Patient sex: M
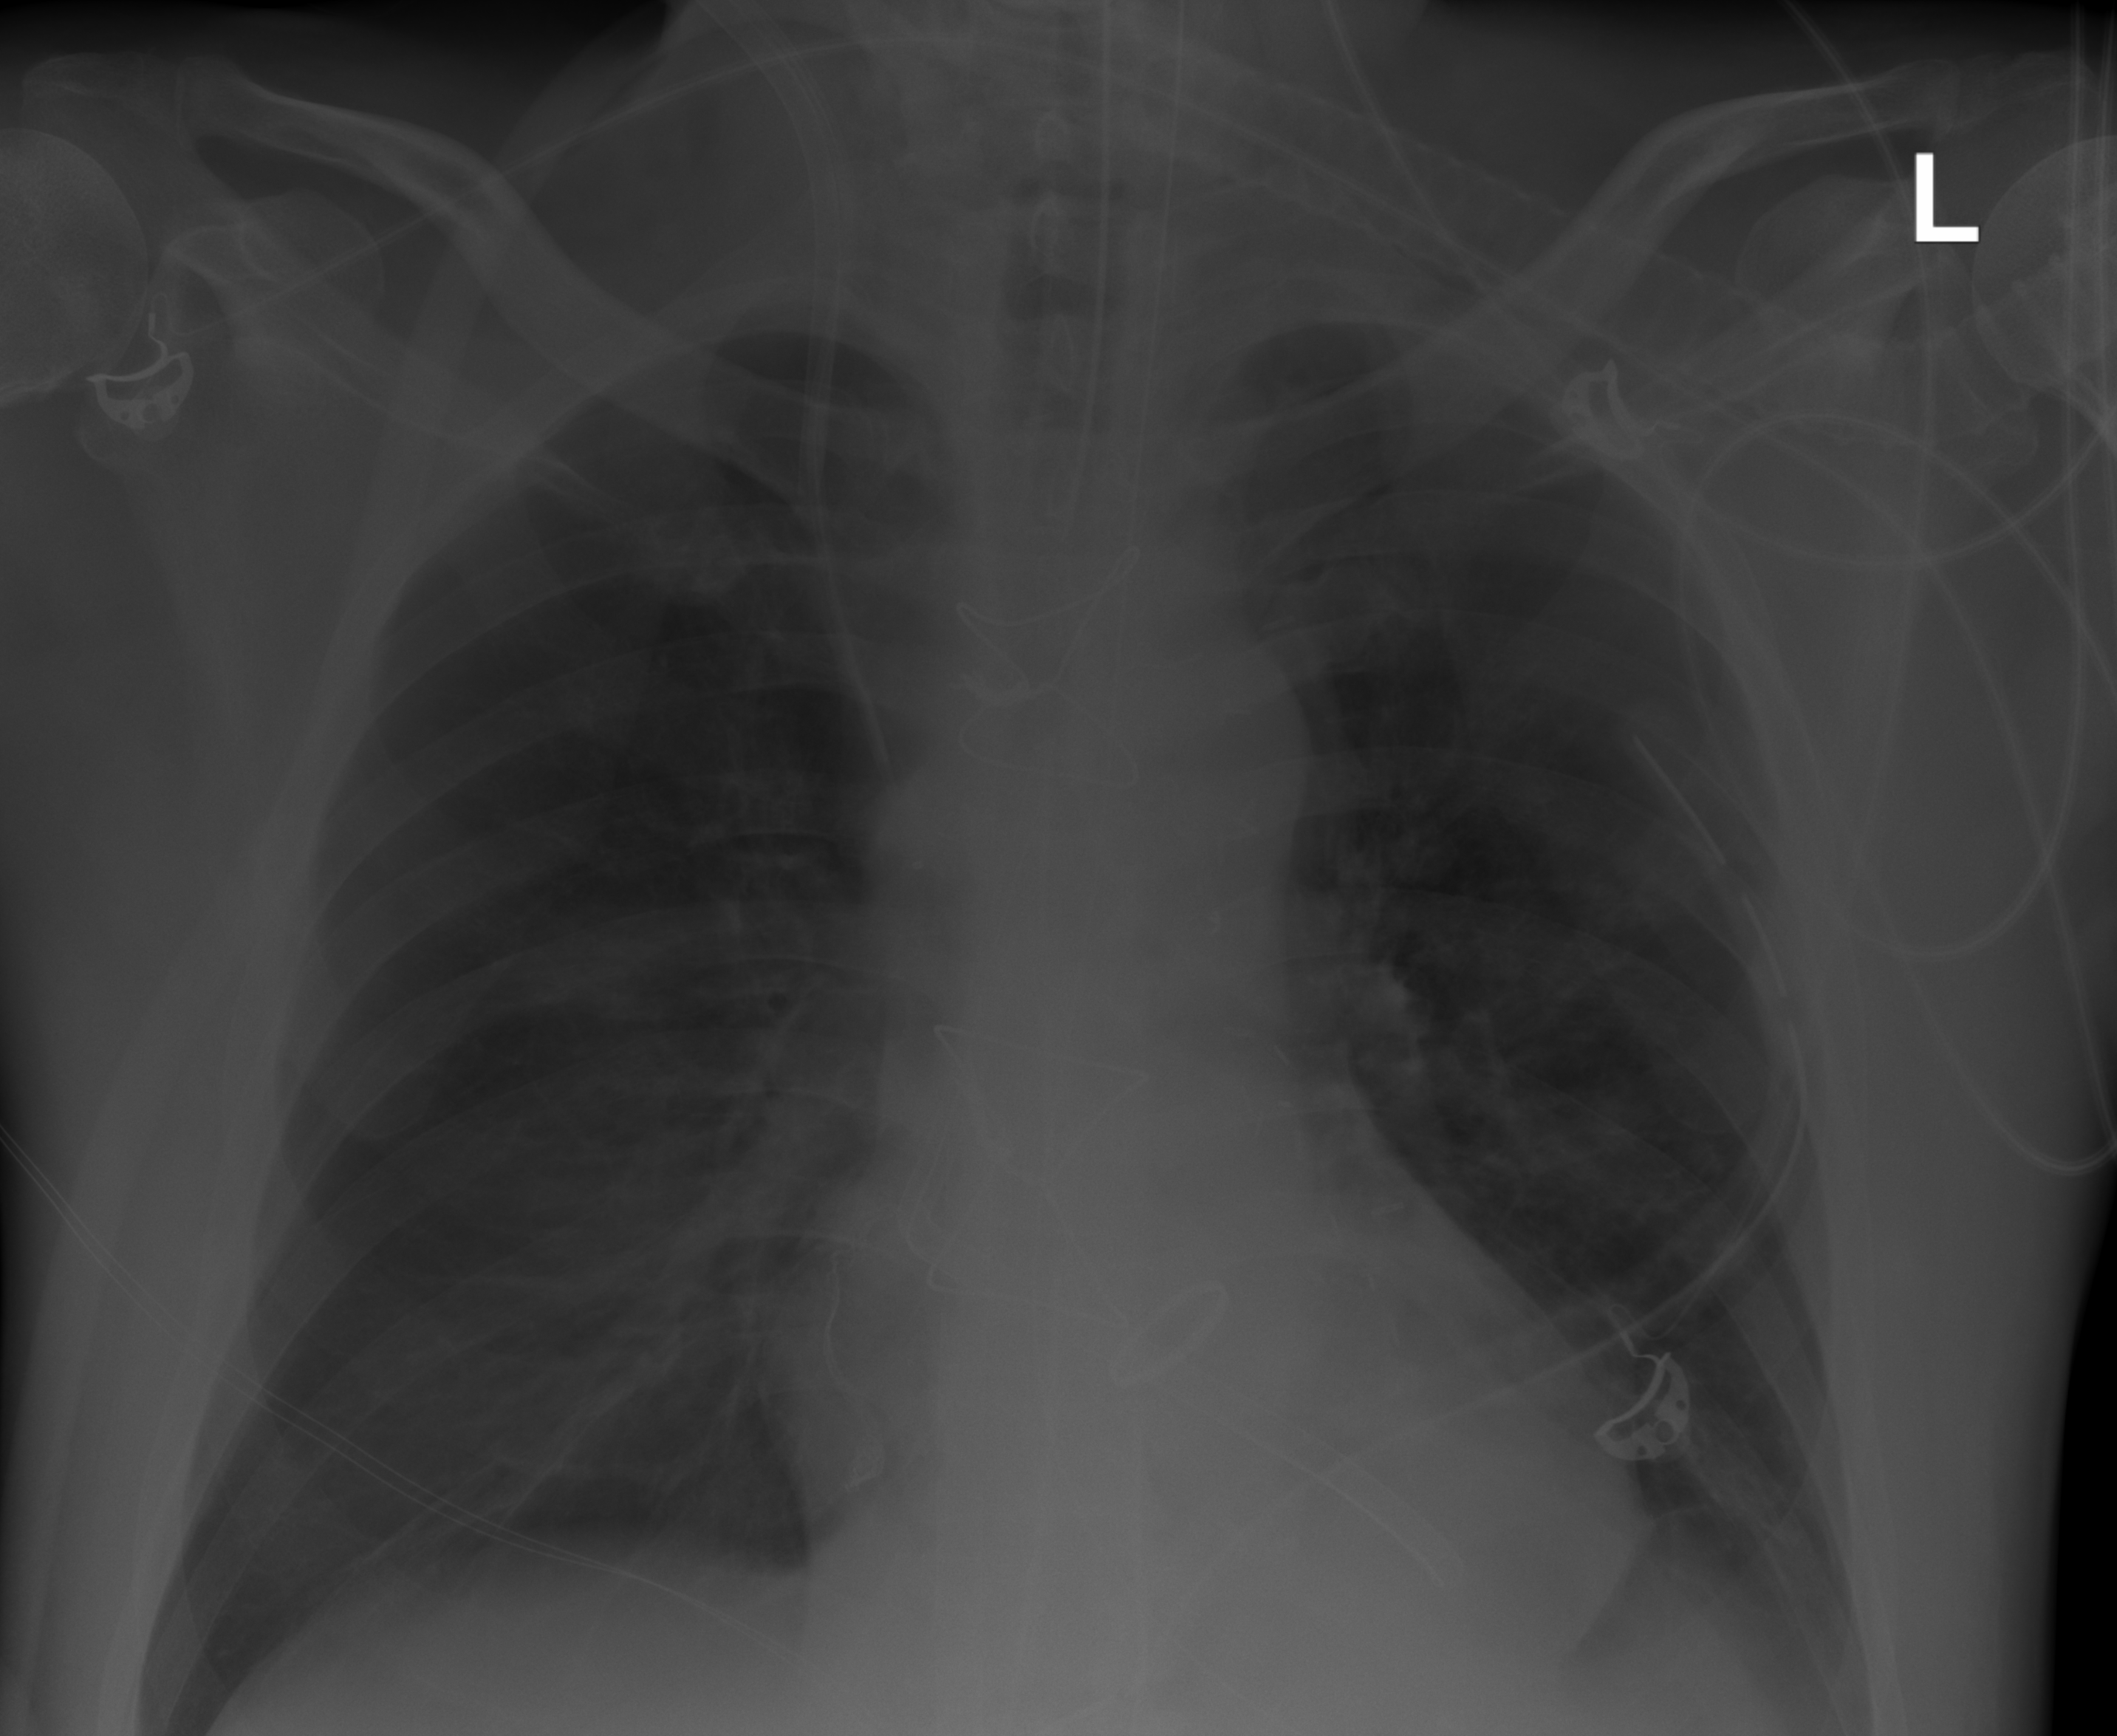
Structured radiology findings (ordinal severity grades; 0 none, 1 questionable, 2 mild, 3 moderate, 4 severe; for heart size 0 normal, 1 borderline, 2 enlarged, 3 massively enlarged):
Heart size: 2
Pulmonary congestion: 0
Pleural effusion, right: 0
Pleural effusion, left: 0
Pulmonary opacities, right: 0
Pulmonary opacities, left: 0
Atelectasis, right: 2
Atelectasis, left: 2